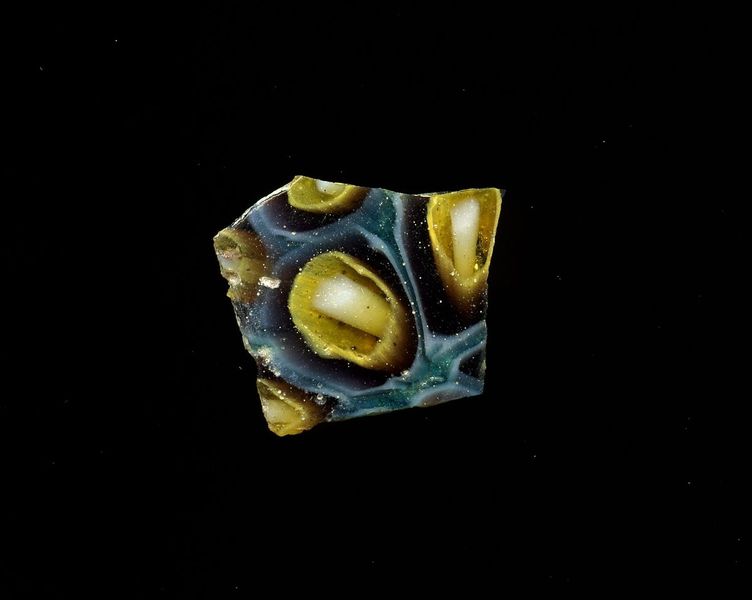
Titel: Fragment eines Gefäßes
Standort: Hamburg
Institution: Museum für Kunst und Gewerbe Hamburg
Schlagwörter: glas, antike, technik, kaiserzeit, blumenornamente, gefäß, frühe kaiserzeit, prinzipat, römische, millefiori, mittlere, späte